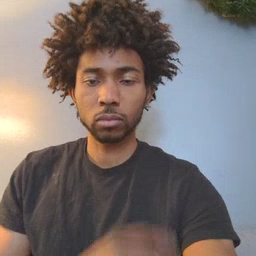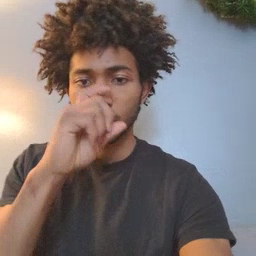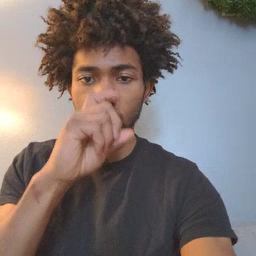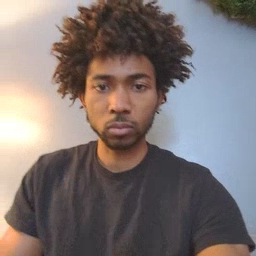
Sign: doll